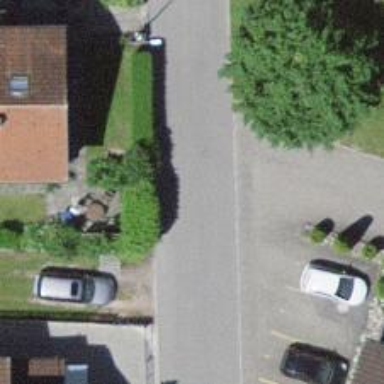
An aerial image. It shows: Residential road with opposite cycleway.